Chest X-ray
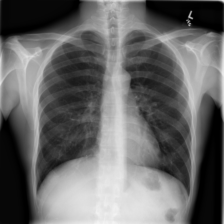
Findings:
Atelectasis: negative
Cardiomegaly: negative
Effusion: negative
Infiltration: positive
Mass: negative
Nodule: negative
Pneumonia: negative
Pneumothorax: negative
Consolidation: negative
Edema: negative
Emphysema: negative
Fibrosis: negative
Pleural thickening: negative
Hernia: negative